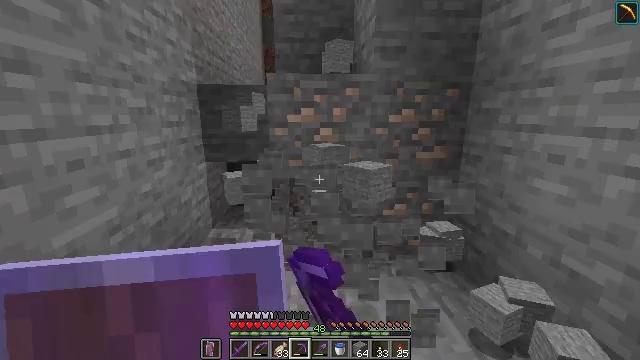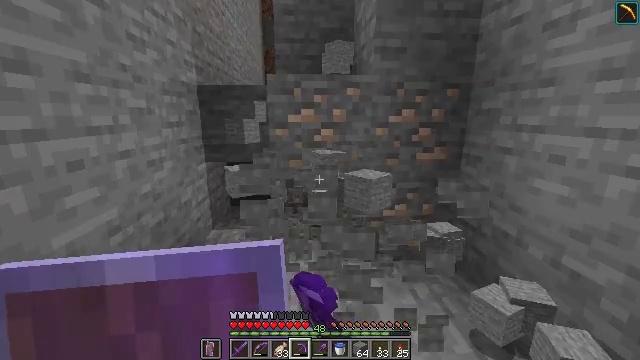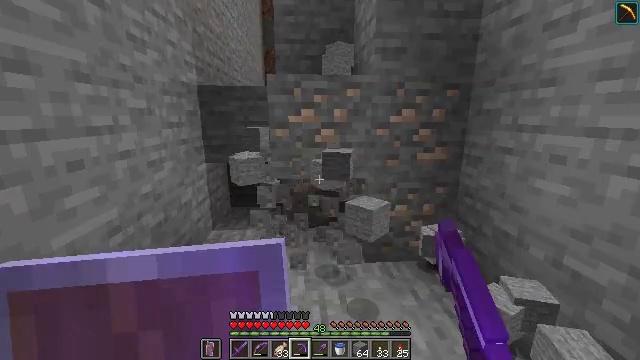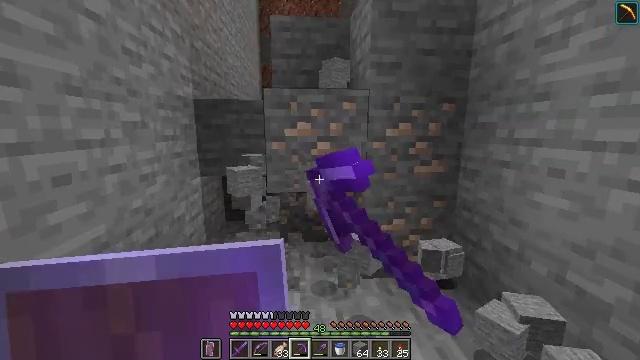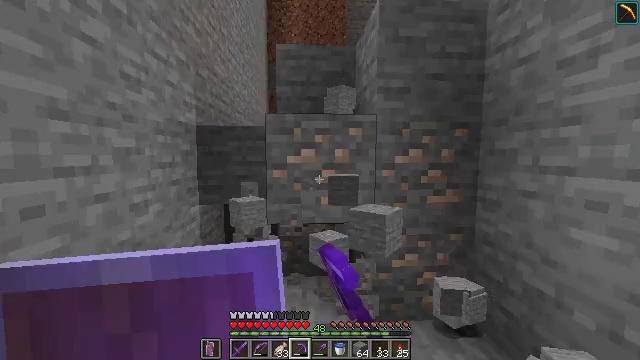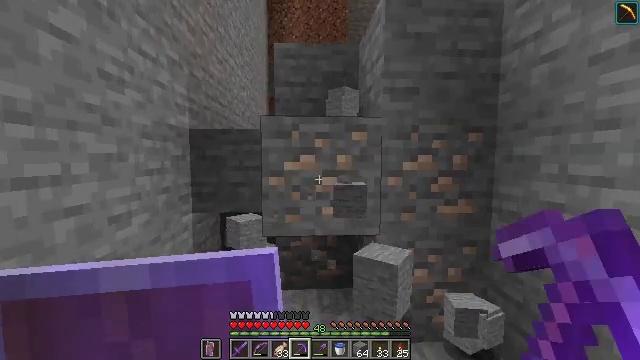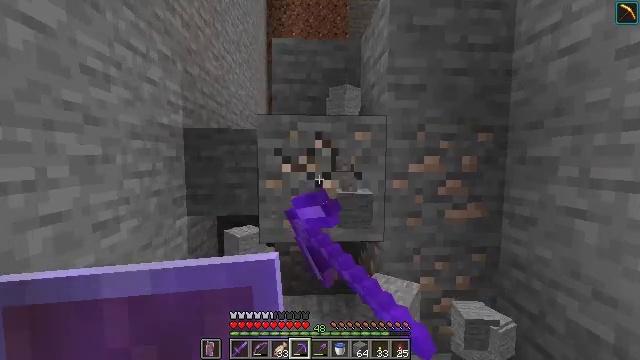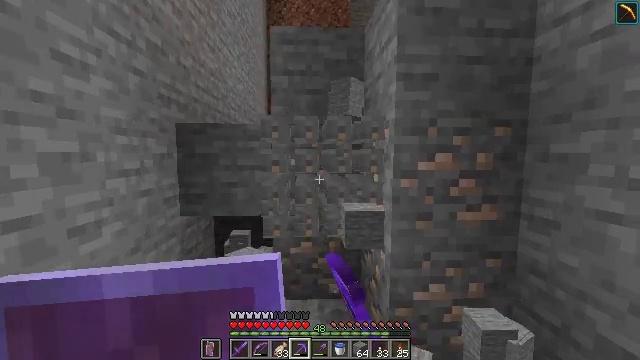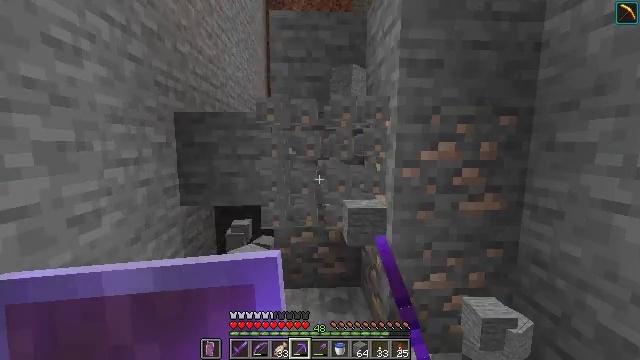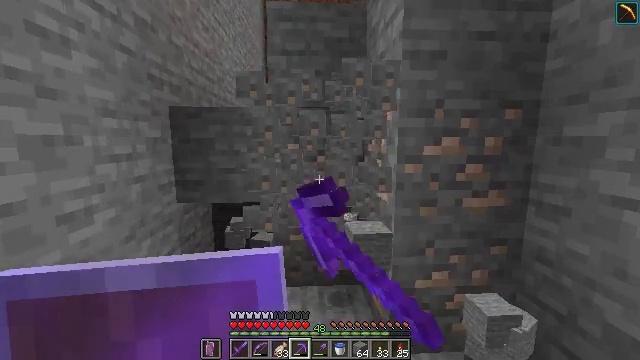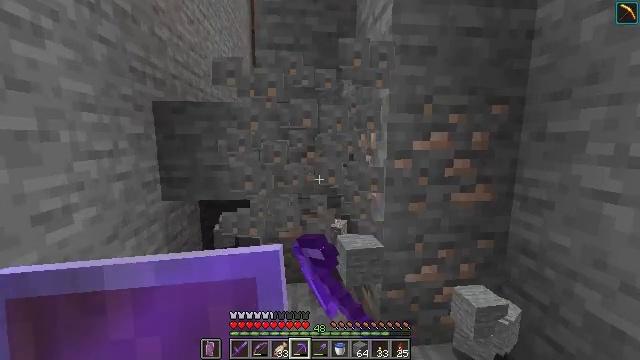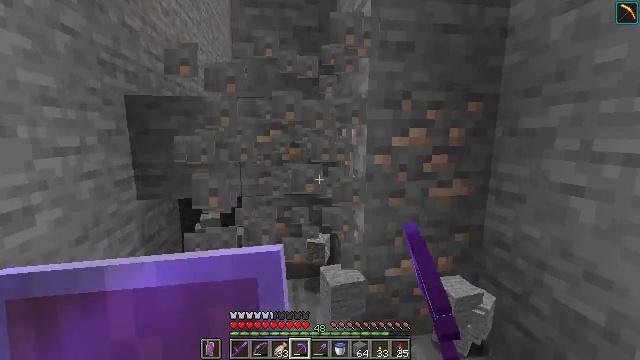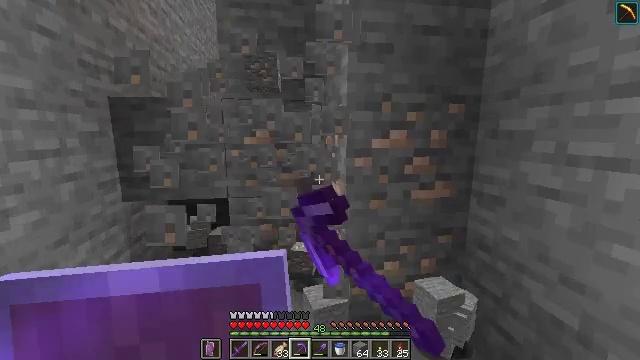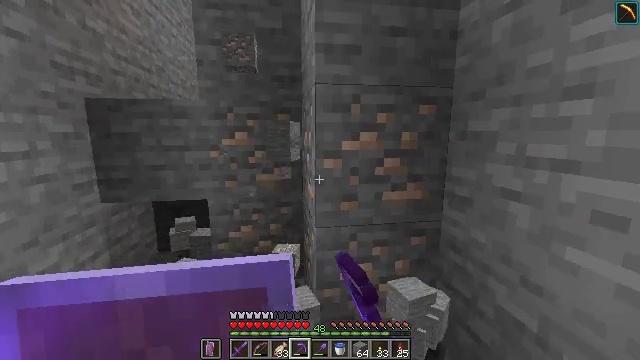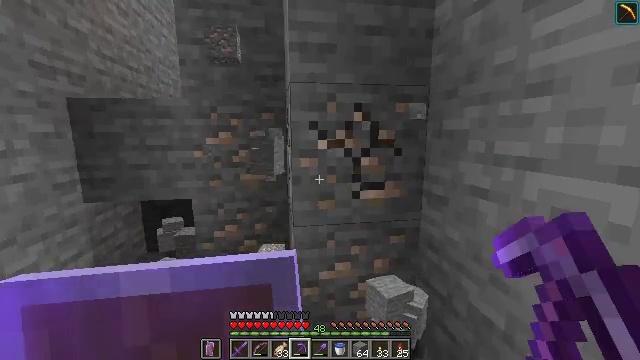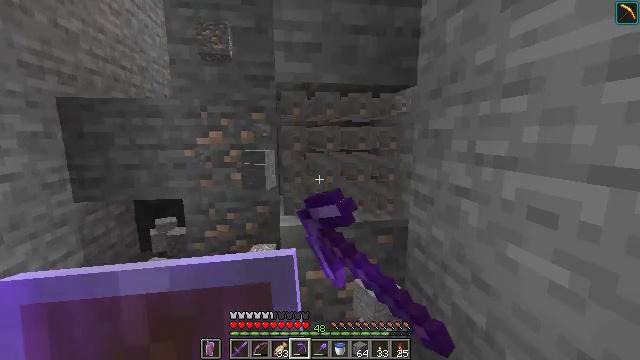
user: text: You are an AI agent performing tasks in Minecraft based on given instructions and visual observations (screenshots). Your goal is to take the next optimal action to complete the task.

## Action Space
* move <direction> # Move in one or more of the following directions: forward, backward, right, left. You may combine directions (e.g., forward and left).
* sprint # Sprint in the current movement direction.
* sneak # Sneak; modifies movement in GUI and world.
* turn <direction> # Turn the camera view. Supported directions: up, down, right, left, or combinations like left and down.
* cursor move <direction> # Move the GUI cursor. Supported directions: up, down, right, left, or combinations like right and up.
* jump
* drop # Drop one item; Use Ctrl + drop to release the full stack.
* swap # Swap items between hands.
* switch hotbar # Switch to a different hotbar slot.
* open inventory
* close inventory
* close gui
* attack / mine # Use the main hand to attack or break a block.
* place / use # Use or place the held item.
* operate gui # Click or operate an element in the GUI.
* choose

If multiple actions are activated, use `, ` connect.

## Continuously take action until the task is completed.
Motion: motion action
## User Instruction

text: Collect iron ore blocks.
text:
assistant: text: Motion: attack / mine
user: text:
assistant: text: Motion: attack / mine
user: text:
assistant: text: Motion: move forward, turn up, attack / mine
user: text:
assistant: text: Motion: move forward, turn left and up, attack / mine
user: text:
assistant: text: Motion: move forward, attack / mine
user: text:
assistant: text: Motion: move forward, attack / mine
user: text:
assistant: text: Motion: attack / mine
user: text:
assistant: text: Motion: turn down, attack / mine
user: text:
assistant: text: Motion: attack / mine
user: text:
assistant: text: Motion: turn right, attack / mine
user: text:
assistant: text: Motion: move right, turn right, attack / mine
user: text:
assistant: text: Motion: move right, attack / mine
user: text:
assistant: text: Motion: move right, attack / mine
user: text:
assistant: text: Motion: move right, attack / mine
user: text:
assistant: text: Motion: attack / mine
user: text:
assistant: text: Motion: attack / mine
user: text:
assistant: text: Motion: turn left, attack / mine
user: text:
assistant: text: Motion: turn left, attack / mine
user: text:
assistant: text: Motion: attack / mine
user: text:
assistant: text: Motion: attack / mine
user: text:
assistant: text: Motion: attack / mine
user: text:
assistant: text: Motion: turn left and down, attack / mine
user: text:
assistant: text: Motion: turn left and down, attack / mine
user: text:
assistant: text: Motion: turn down, attack / mine
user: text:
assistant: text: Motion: attack / mine
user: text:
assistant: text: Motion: attack / mine
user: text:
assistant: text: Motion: turn left and up, attack / mine
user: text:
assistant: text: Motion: move forward, attack / mine
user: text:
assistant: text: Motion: move forward, turn left, attack / mine
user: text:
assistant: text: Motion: move forward, turn left and up, attack / mine